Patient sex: M
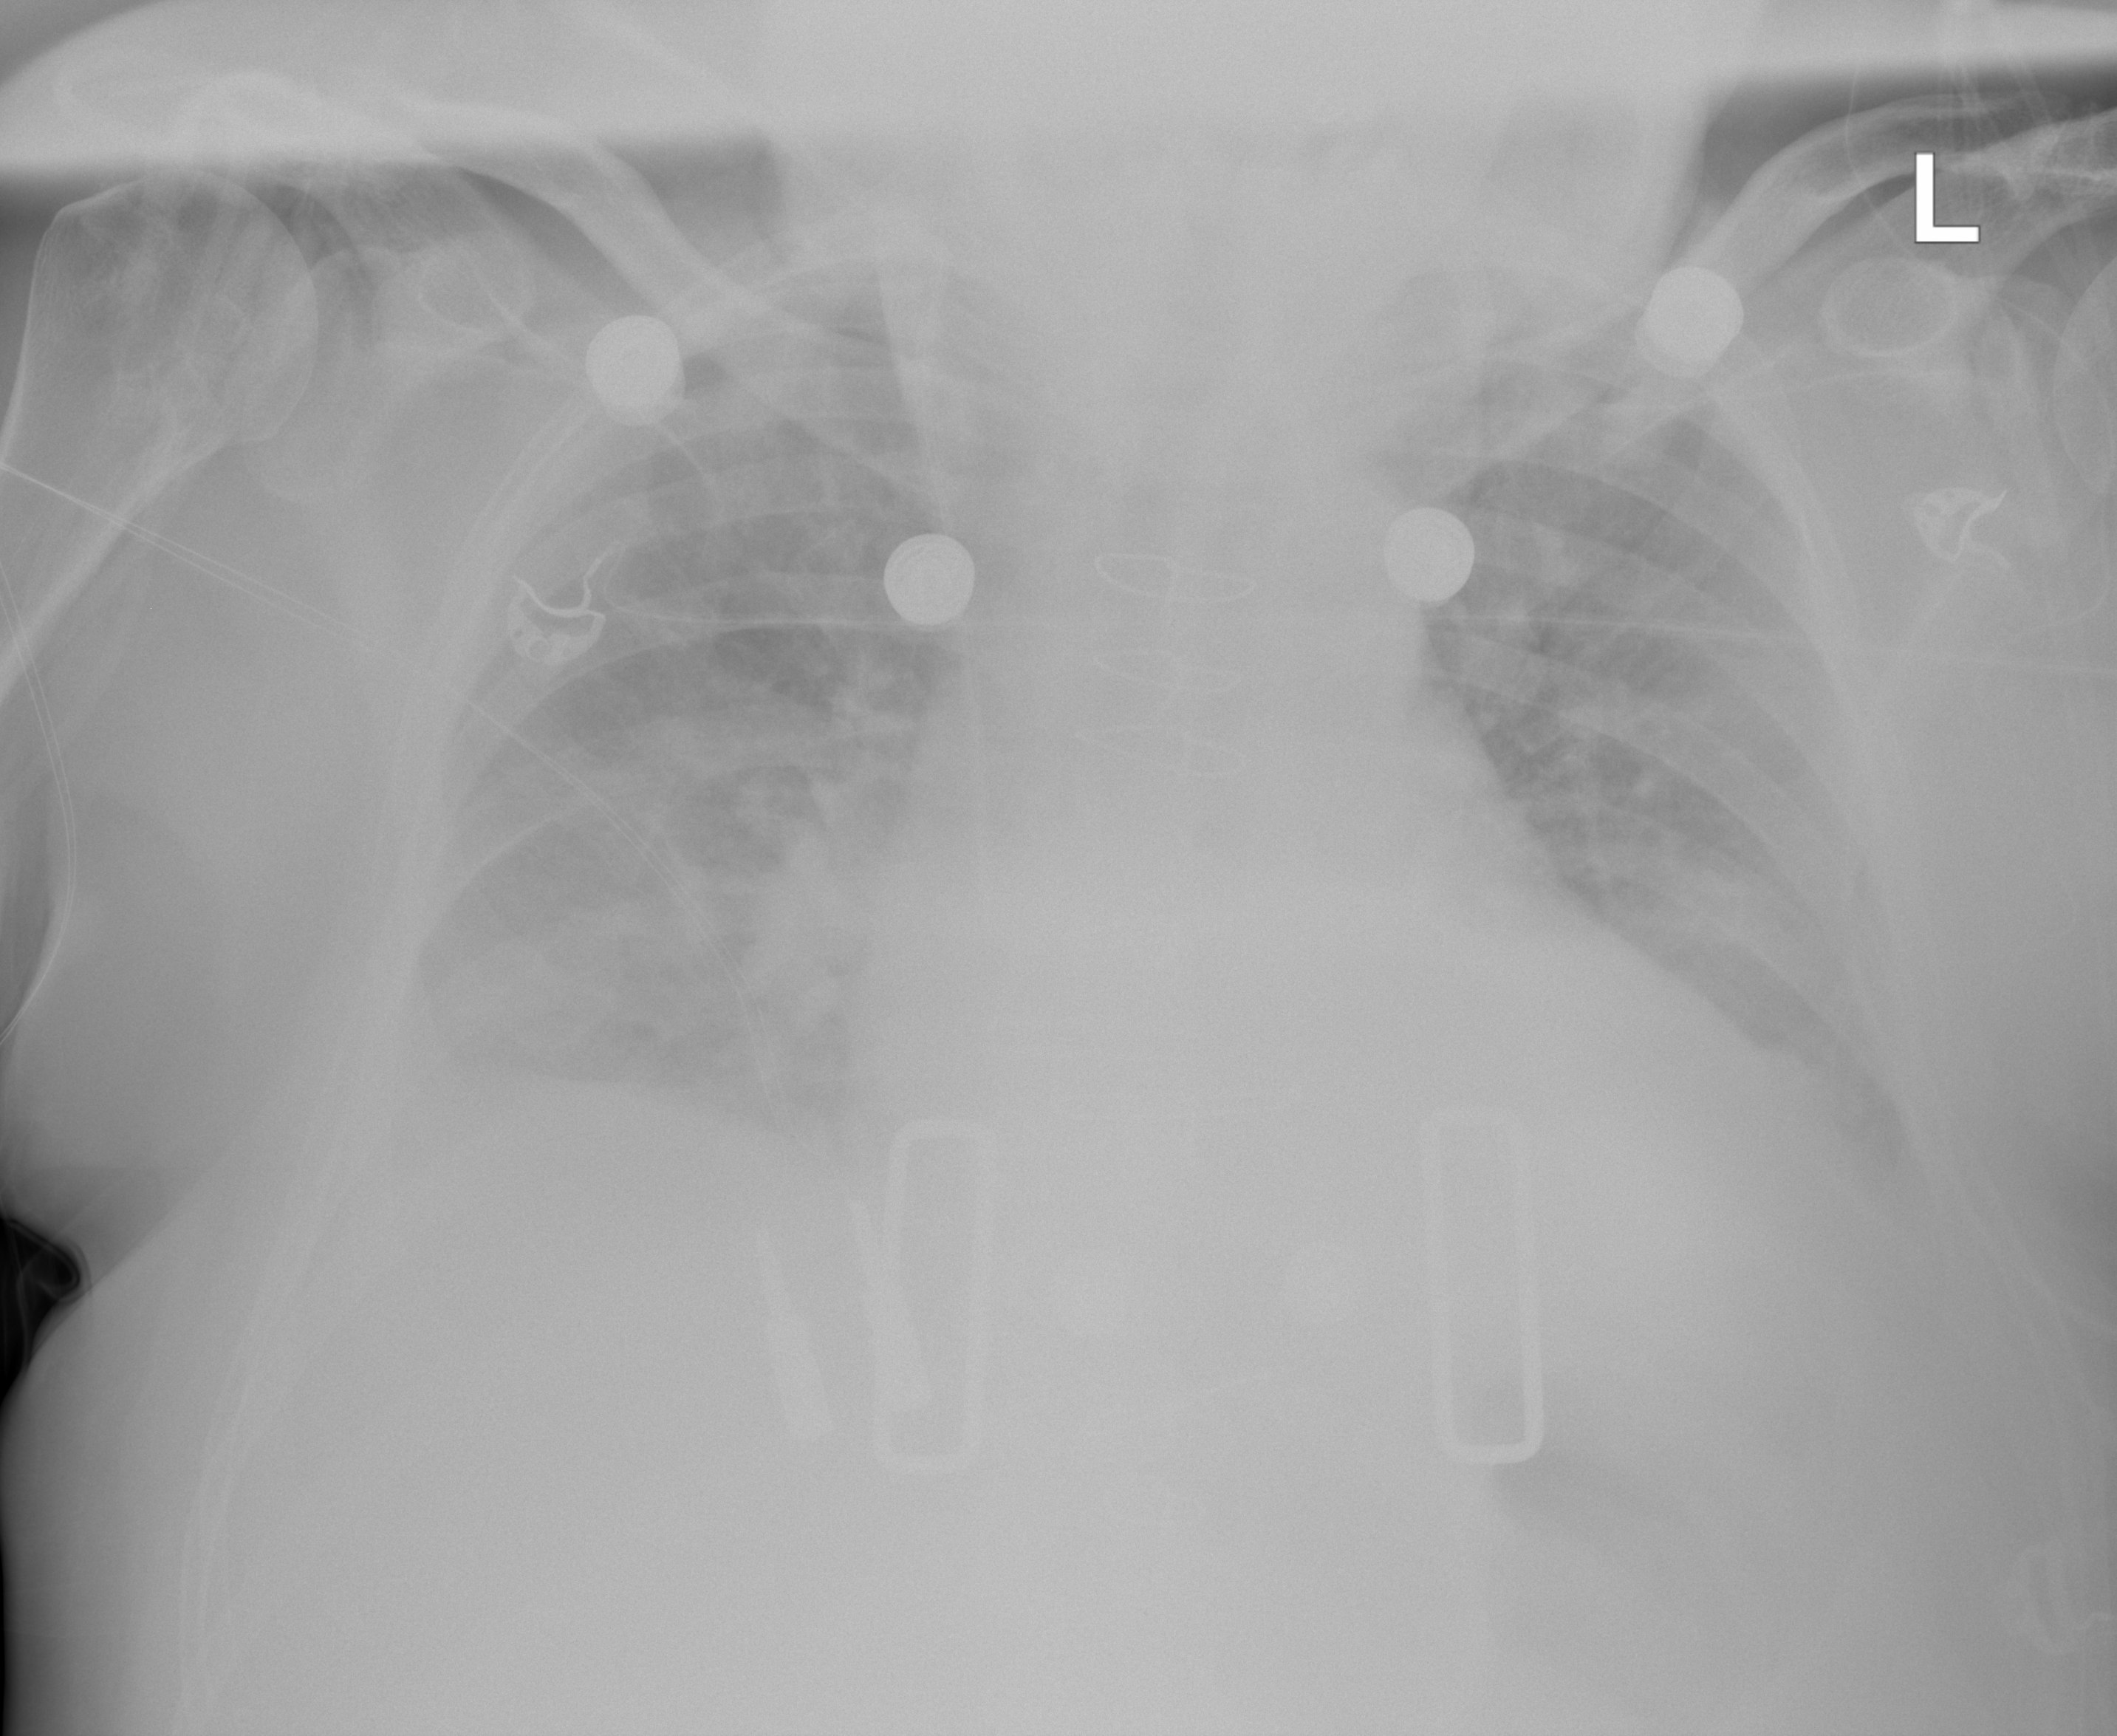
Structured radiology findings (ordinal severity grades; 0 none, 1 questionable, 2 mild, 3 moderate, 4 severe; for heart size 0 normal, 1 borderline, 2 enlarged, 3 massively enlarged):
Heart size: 2
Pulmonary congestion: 0
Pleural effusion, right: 2
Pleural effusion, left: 2
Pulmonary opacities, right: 2
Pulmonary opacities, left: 1
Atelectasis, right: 2
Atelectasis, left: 2